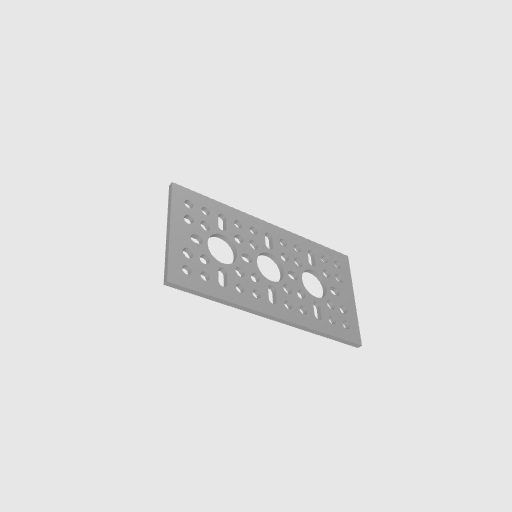
Part: PatternPlate1x3H